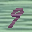
Label: 9